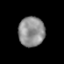
Tissue: prostate
Cell type: Epithelial cells
Senescence score: 0.3596
Nuclear area (px): 766
Mean DAPI intensity: 142.291